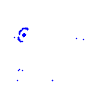
Particle: proton